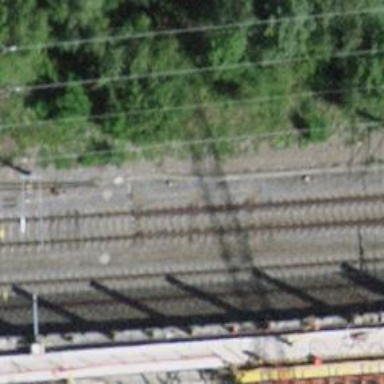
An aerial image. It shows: Railway switch with the turnout side on the right.